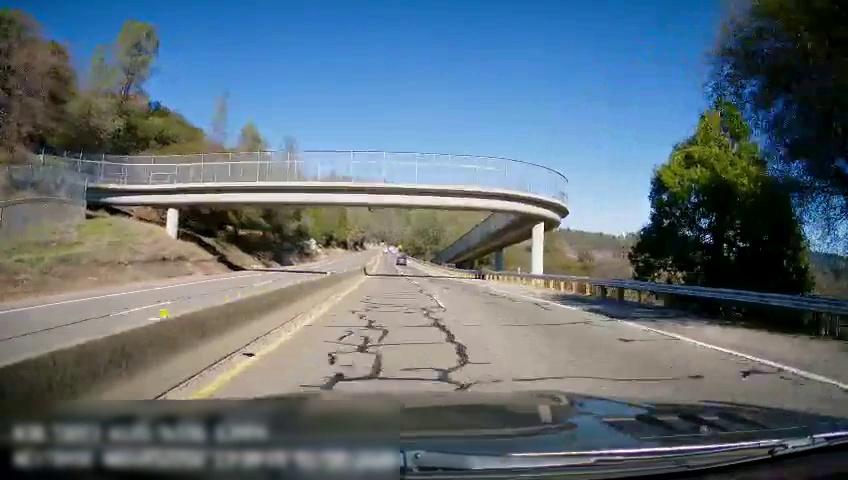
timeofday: Day
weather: Sunny
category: Drivable Space
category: Drivable Space
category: Vehicles | SUV
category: Lanes | Opposite Lane
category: Lanes | Opposite Lane
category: Lanes | Current Lane
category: Lanes | Current Lane
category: Lanes | Alternate Lane